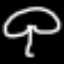
Label: mushroom